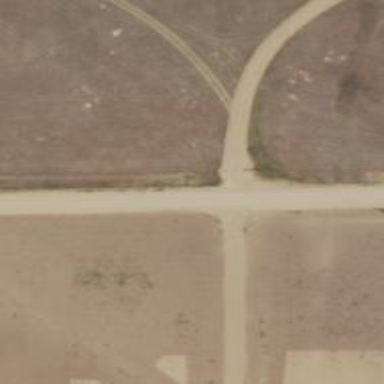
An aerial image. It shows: Road leading to wind farm area designated for service vehicles.